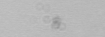
Label: camera_spot